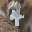
Label: 4